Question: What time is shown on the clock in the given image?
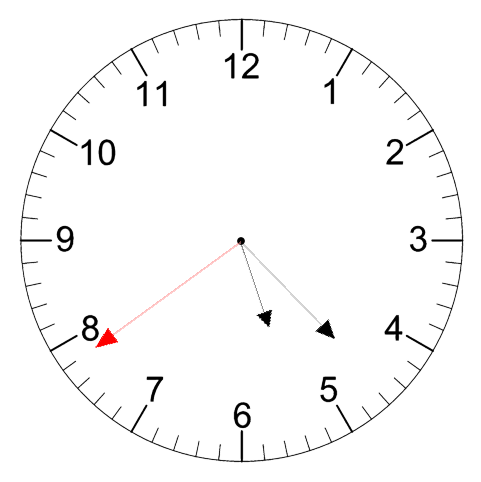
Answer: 05:22:39